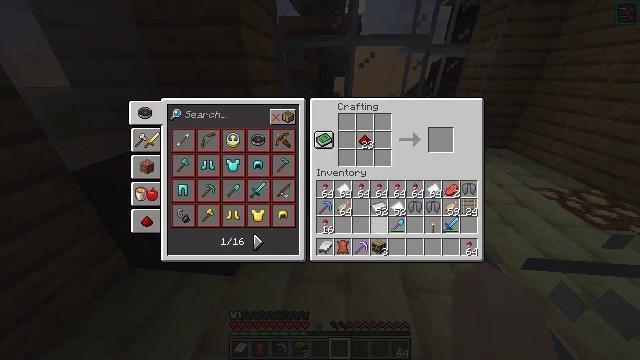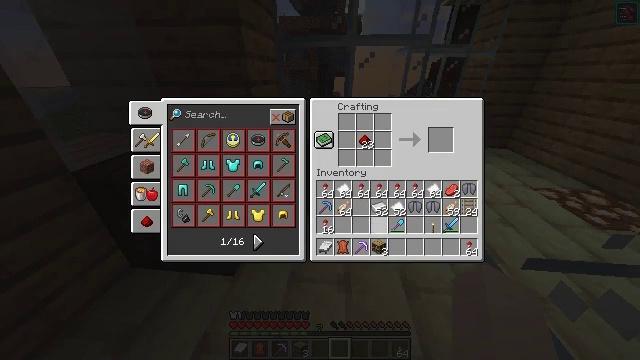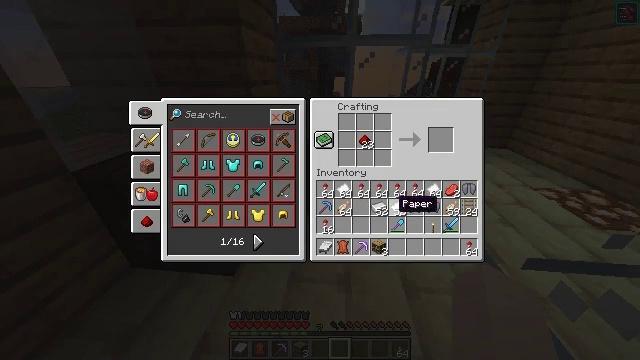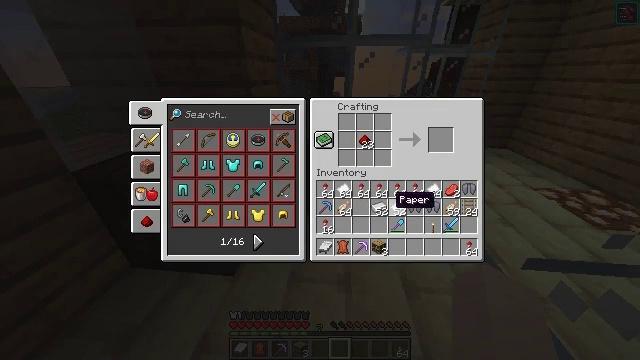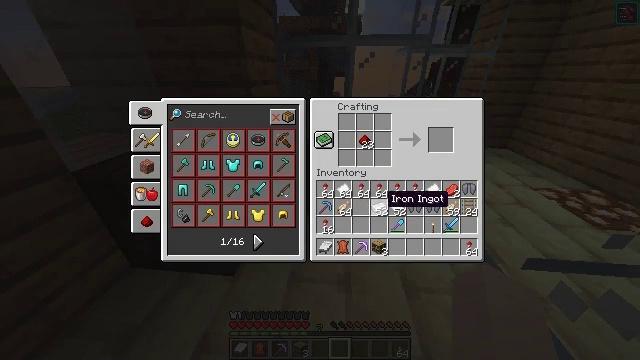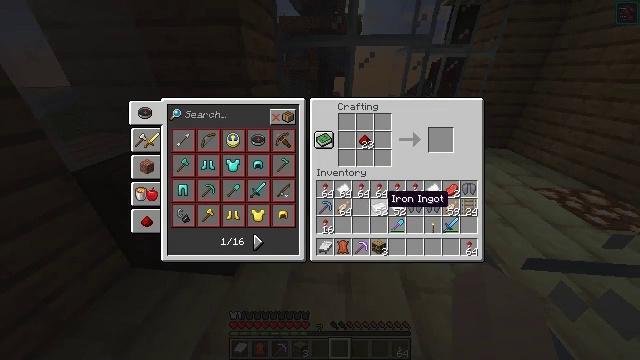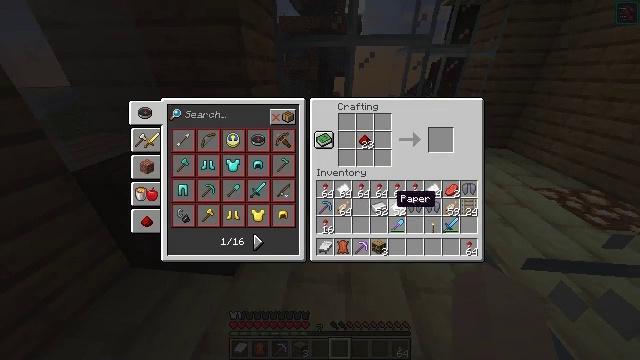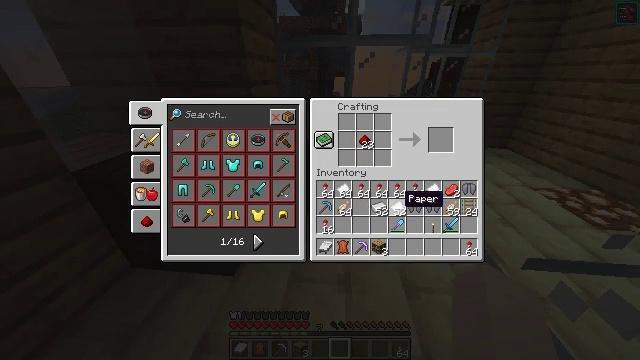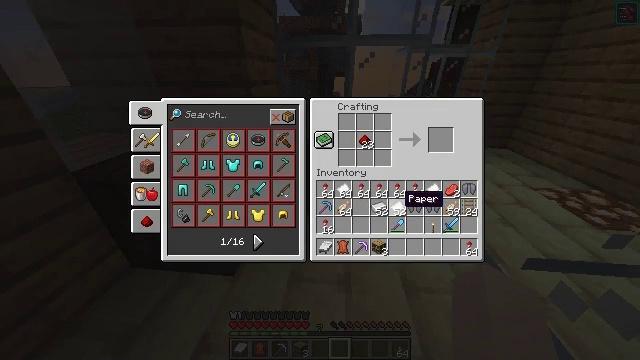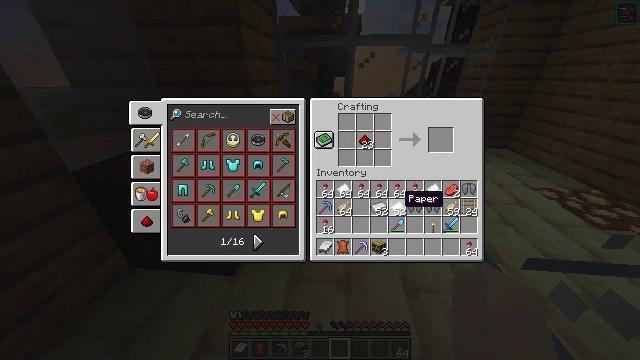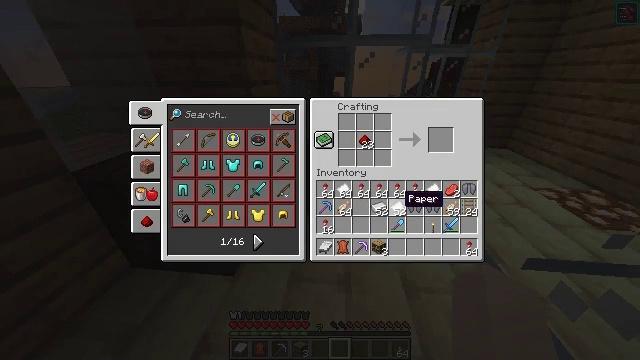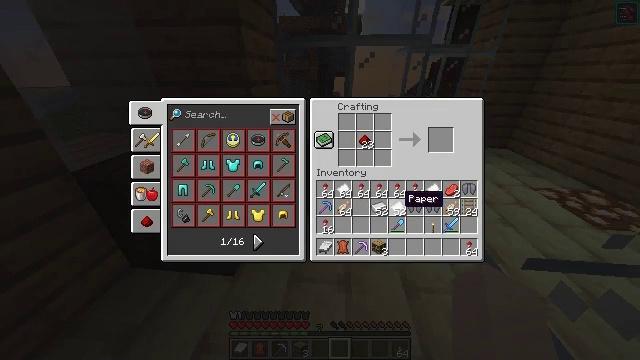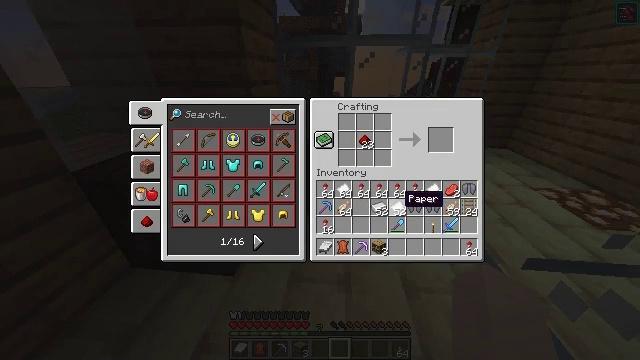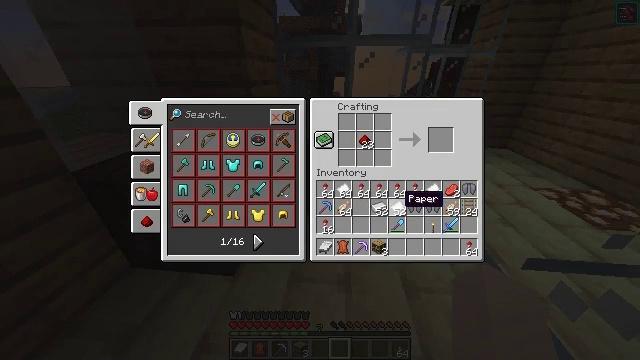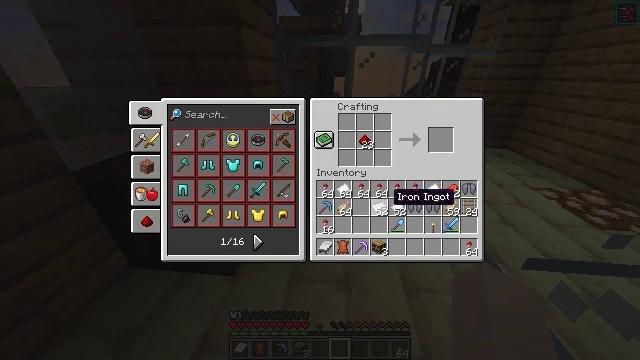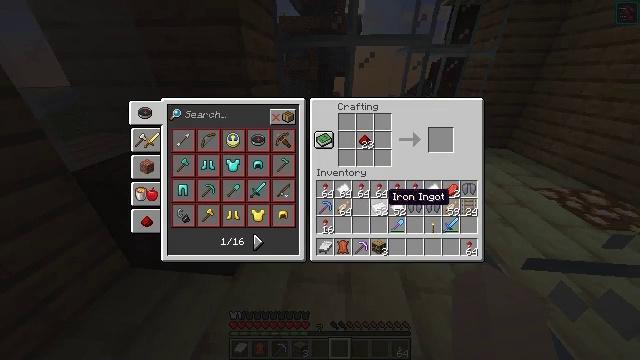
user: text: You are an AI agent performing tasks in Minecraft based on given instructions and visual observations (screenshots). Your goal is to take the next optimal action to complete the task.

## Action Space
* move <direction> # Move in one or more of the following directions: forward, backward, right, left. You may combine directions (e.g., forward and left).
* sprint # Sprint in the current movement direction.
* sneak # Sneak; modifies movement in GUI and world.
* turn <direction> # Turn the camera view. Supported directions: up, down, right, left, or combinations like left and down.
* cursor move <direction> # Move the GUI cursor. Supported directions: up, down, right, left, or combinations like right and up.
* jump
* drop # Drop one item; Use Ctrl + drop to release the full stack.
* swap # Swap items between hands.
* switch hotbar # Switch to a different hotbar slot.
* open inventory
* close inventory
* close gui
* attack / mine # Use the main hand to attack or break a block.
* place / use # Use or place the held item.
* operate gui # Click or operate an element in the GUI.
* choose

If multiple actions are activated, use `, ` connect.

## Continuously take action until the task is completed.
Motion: motion action
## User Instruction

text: Craft a compass.
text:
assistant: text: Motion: sneak
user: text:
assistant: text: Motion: sneak
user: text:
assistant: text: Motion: sneak
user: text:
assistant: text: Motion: sneak, cursor move left
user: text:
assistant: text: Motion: sneak
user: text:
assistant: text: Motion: sneak, cursor move right
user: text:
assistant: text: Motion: sneak, cursor move right
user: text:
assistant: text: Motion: sneak
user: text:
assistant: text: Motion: sneak
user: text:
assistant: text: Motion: sneak
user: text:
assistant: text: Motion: sneak
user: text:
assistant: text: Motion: sneak
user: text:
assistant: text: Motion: sneak
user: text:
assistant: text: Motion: sneak, cursor move left
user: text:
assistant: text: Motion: sneak
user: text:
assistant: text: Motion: sneak
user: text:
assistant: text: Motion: sneak
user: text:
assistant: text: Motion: sneak, choose
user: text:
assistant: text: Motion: sneak, cursor move up
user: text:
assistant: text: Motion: sneak, cursor move left and up
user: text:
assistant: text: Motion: sneak, cursor move left and up
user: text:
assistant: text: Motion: sneak, cursor move left and up
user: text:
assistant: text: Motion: no_op
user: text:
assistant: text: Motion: no_op
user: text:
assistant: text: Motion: no_op
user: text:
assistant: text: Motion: operate gui
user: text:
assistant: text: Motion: operate gui
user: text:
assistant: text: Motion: no_op
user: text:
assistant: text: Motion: no_op
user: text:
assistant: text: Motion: choose